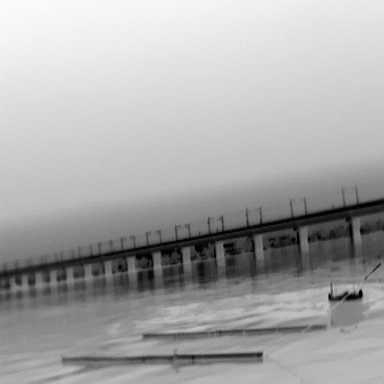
There is a canoe in the infrared image.